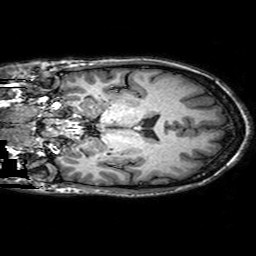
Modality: T1w
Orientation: coronal
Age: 50
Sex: female